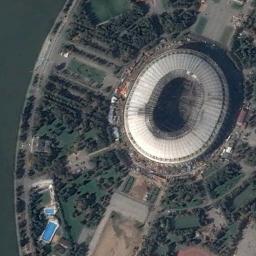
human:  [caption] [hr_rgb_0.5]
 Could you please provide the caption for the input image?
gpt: The stadium is on the grass next to some trees and a river .

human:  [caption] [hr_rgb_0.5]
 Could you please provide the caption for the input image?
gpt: The circular stadium is surrounded by vegetation, Next to the river .

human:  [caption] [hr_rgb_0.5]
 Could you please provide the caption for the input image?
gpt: This stadium has a row of white signs on each side .

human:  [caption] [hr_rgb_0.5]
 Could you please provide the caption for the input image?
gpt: There are many trees taking on a radial layout  around the stadium .

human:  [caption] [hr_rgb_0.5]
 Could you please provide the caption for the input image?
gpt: There are many green trees around the stadium with a silver roof .